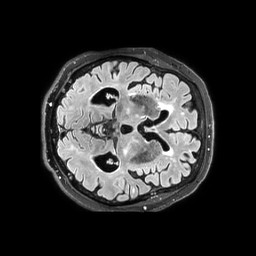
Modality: FLAIR
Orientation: axial
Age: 77
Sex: male
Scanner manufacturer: philips
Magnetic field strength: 3 T
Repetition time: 4.8 s
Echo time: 0.34 s